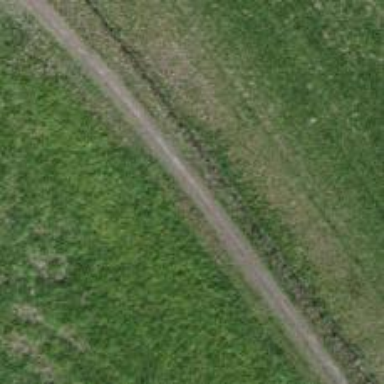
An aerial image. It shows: Asphalt path with excellent trail visibility. The tracktype is grade3.